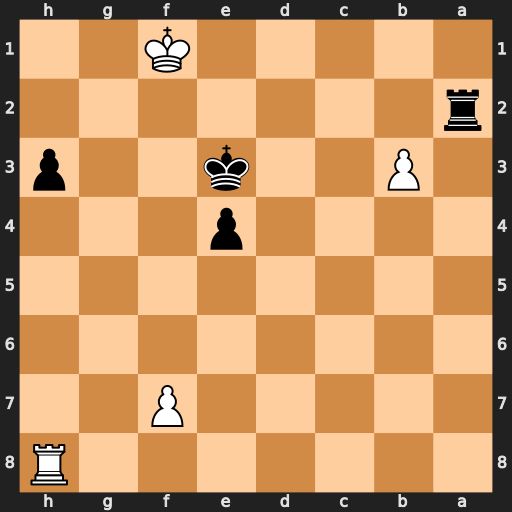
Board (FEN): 7R/5P2/8/8/4p3/1P2k2p/r7/5K2
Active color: b
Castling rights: -
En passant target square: -
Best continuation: Ra1#